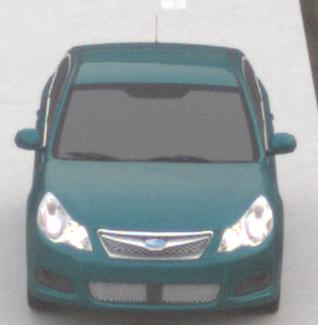
Make: Subaru
Model: Legacy 2.0R
Detailed model: Legacy (IV) Limousine
Model produced from: 2007/09
Model produced until: 2008/10
Doors: 4
Color: blue
Road condition: dry road
Daytime: sunrise or sunset
Contrast: low contrast